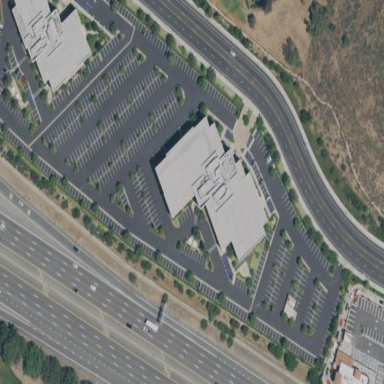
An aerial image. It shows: Commercial building.